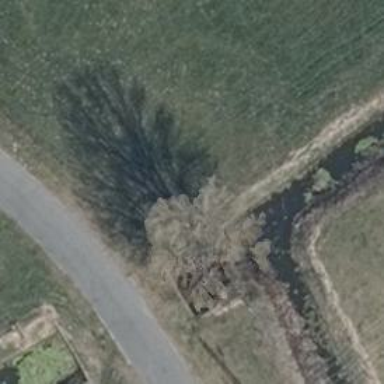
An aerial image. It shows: Beautiful tree in nature.